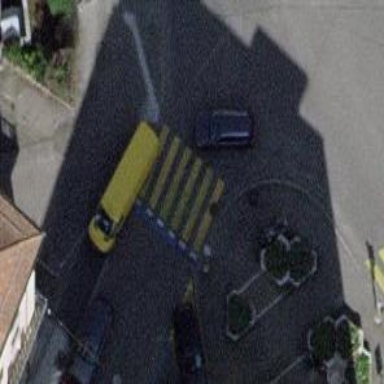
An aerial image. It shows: Crossing with traffic signals.